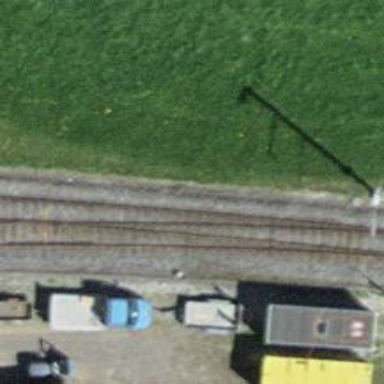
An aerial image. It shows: Rail siding with electrified contact lines for trains.